Question: To customize cell, we implement class inherit UITableViewCell. Now, to customize header of Section in grouped UITableView (same to below picture), how to do? Please guide to me!

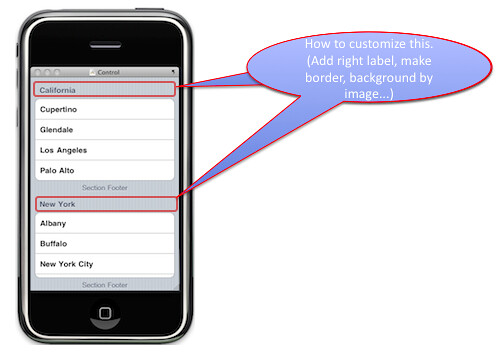
Answer: Implement 'tableView:viewForHeaderInSection:' in your table view delegate.